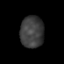
Tissue: prostate
Cell type: Epithelial cells
Senescence score: 0.3514
Nuclear area (px): 731
Mean DAPI intensity: 61.845